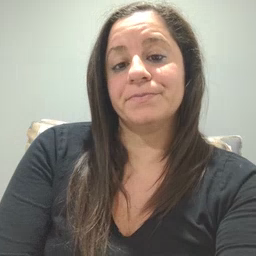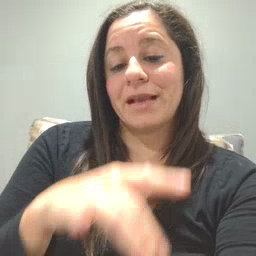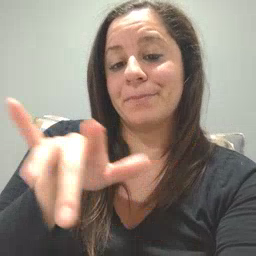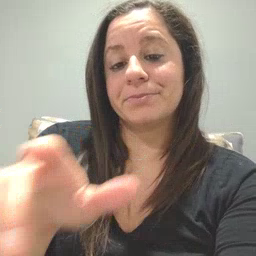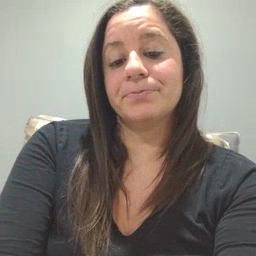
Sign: empty